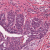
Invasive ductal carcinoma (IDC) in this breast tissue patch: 1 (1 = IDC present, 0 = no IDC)